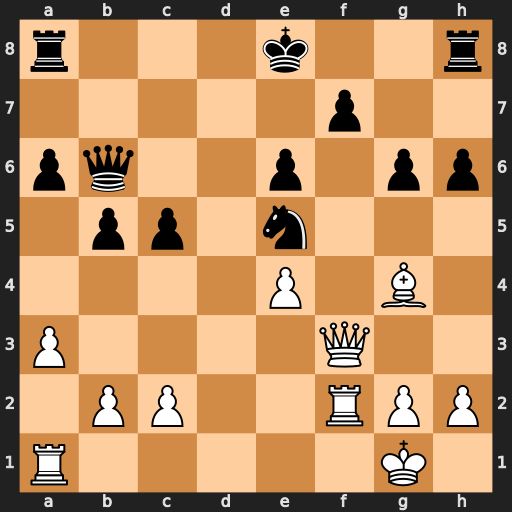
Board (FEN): r3k2r/5p2/pq2p1pp/1pp1n3/4P1B1/P4Q2/1PP2RPP/R5K1
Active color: w
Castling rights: kq
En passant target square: -
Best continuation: Qf6 O-O Qxe5